Brain MRI, t2w sequence, axial 2D slice.
Patient: age 35, sex F, weight 95 kg, height 1.95 m
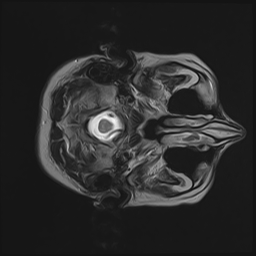